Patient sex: F
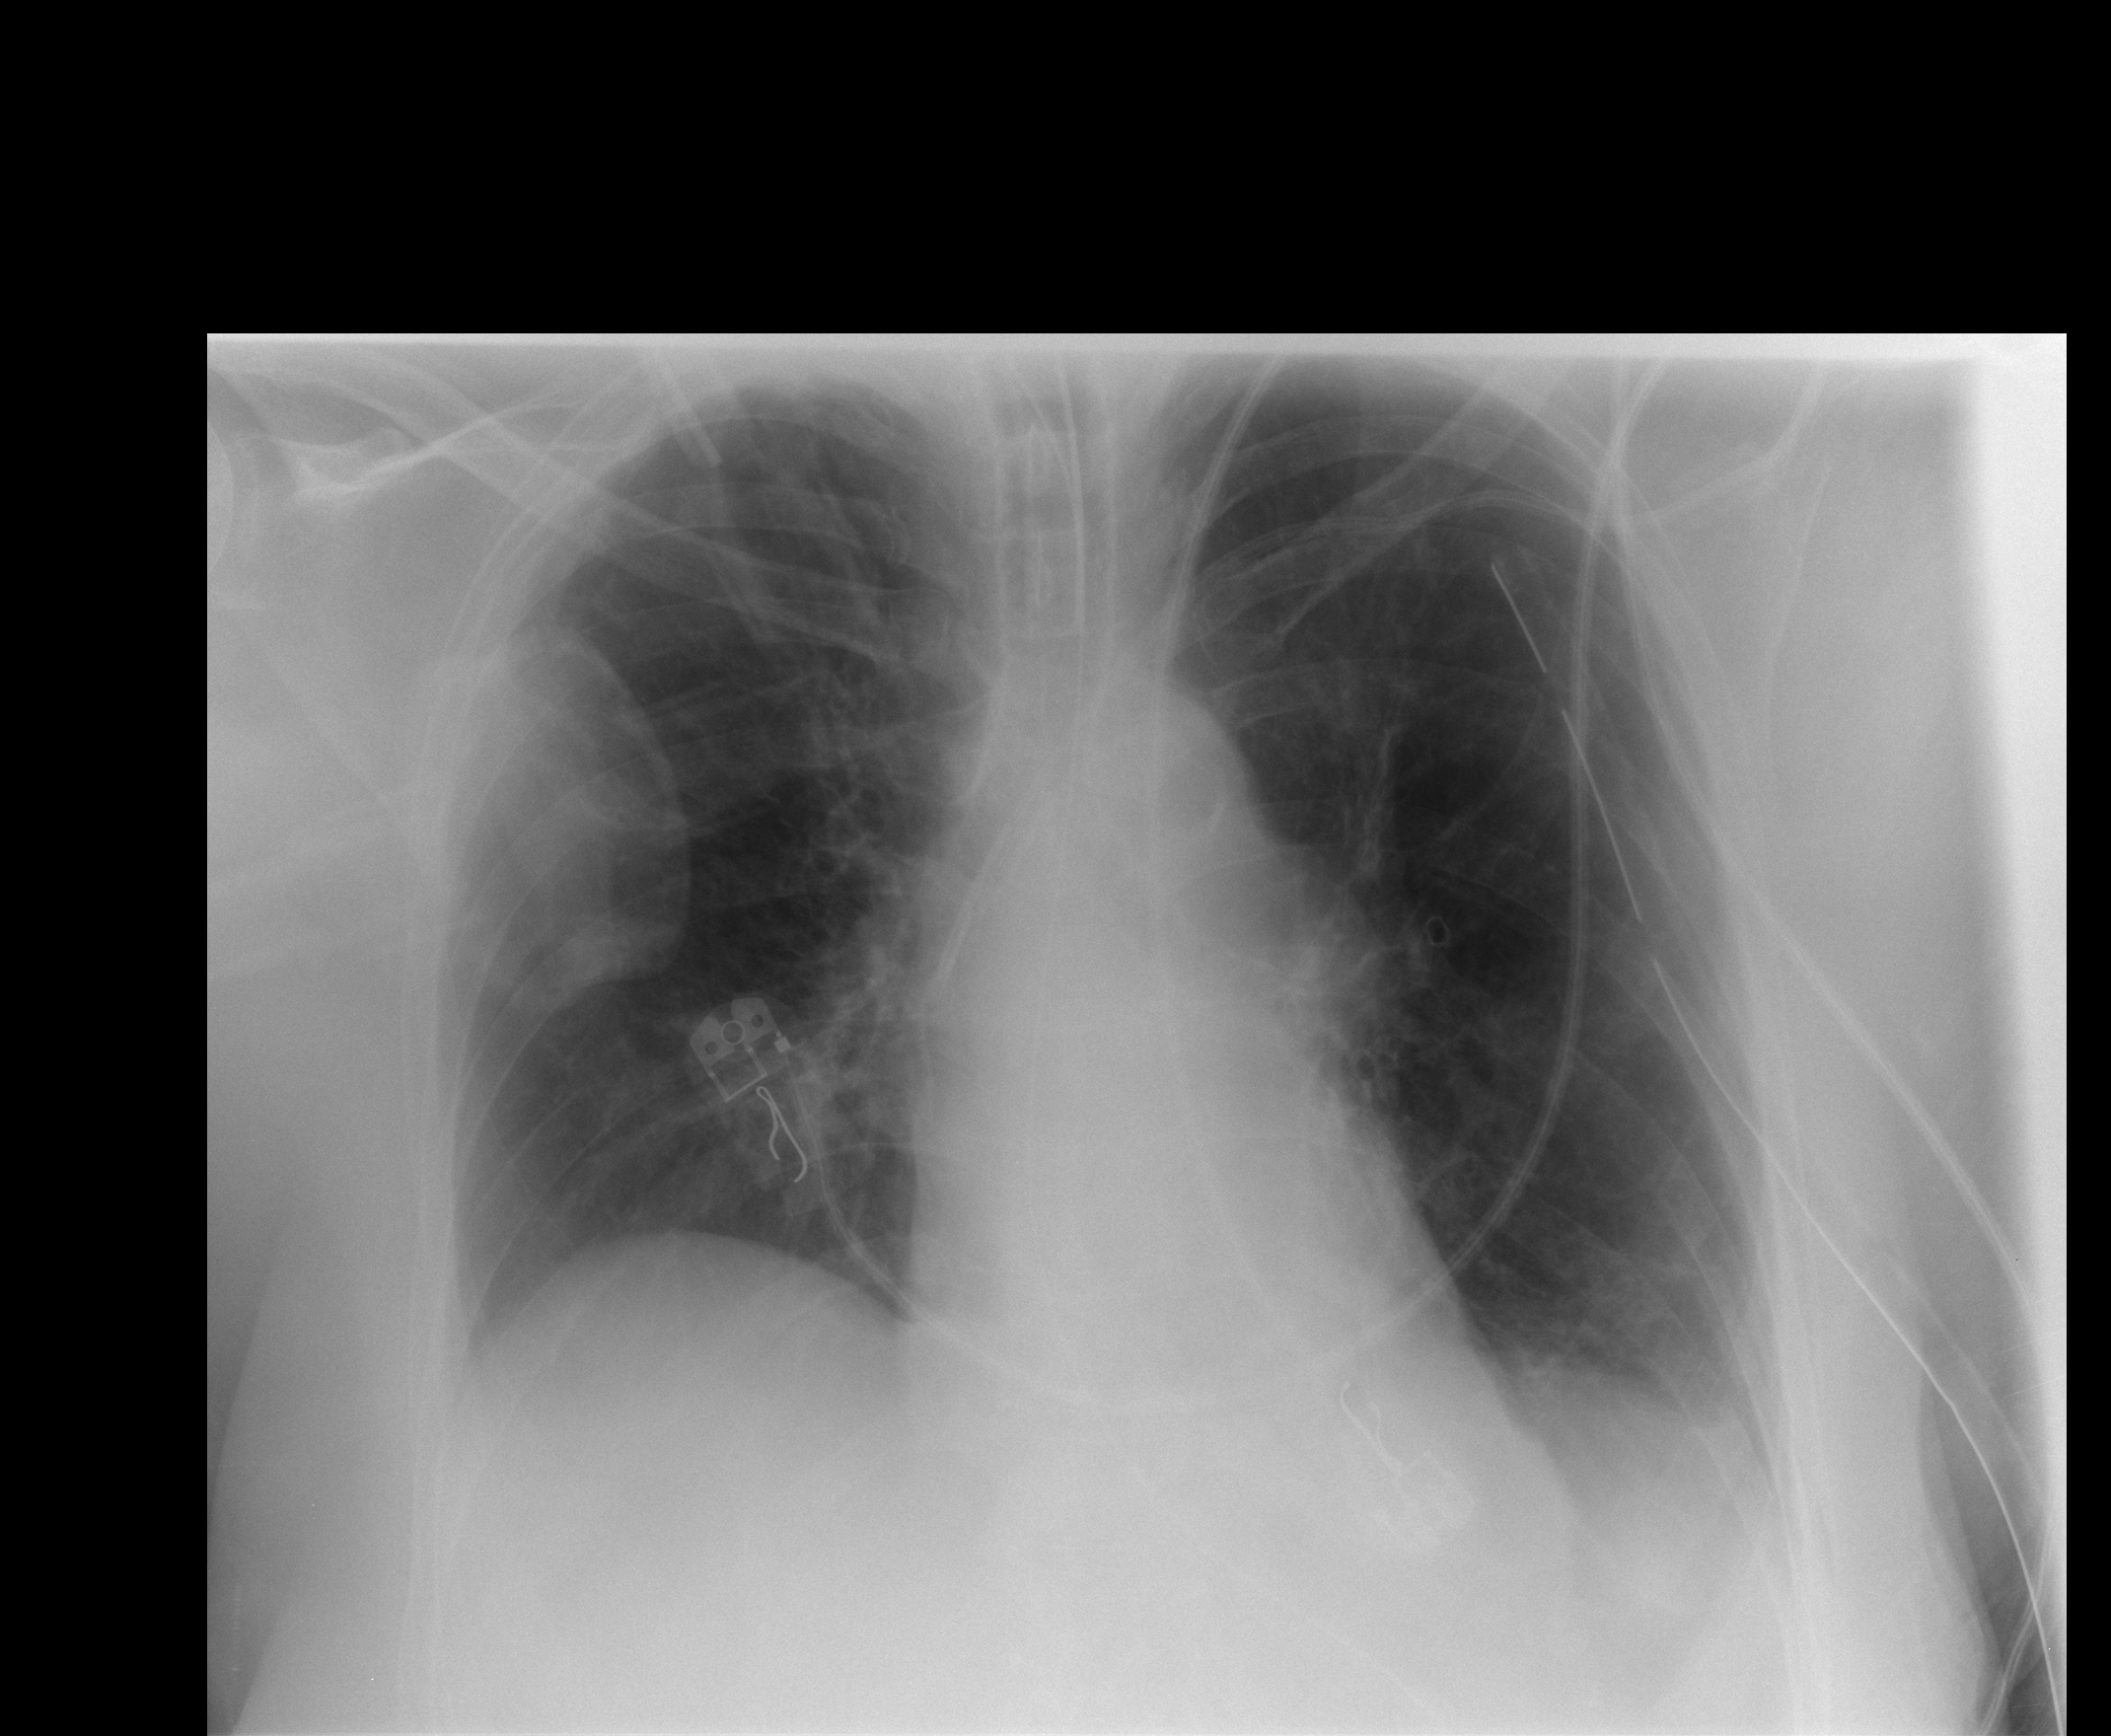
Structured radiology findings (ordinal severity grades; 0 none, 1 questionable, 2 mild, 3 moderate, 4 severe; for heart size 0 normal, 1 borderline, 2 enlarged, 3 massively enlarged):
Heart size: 0
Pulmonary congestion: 0
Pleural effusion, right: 0
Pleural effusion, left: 0
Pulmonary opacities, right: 0
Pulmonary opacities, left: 0
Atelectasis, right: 1
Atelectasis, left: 1